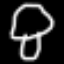
Label: mushroom